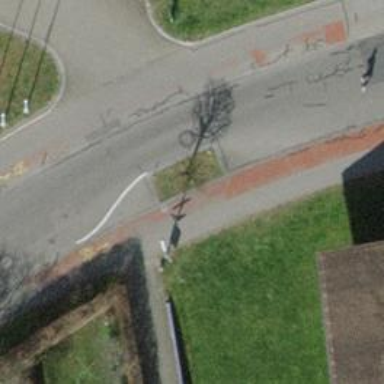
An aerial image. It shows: Chicane for traffic calming.